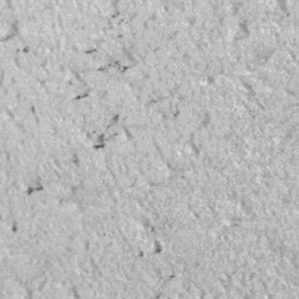
Label: frost